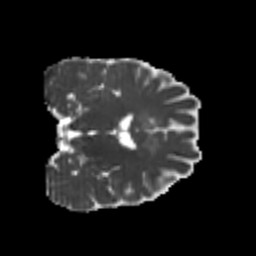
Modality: MD
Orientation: coronal
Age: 25
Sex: male
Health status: healthy
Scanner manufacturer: philips
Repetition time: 7.391 s
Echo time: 0.08599 s